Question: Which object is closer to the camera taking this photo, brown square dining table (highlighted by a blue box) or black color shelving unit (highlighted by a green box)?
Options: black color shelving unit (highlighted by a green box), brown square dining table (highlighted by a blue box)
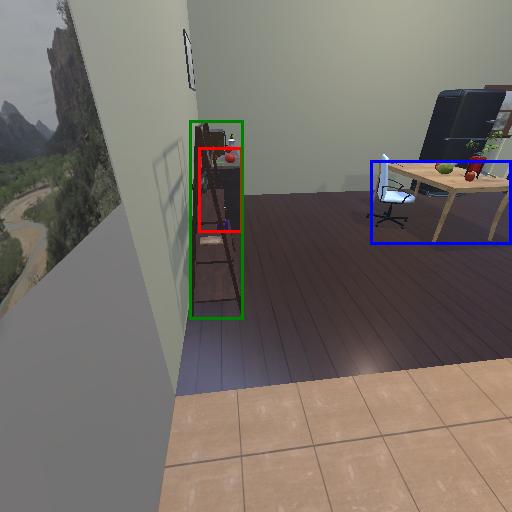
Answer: black color shelving unit (highlighted by a green box)